Question: I am new to php programming. I need to create a webpage which get user name and password from user and after verifying it gives access to a particular text file. I have seen the basic on the documentation page and after running it works good for me (however I need to define user name and password):
'''
<?php
if (!isset($_SERVER['PHP_AUTH_USER'])) {
header('WWW-Authenticate: Basic realm="My Realm"');
header('HTTP/1.0 401 Unauthorized');
echo 'Text to send if user hits Cancel button';
exit;
} else {
echo "<p>Hello {$_SERVER['PHP_AUTH_USER']}.</p>";
echo "<p>You entered {$_SERVER['PHP_AUTH_PW']} as your password.</p>";
}
?>
'''
My question here is, I need a bash/shell script which is sending username and password information to this page and then it can a texfile. The text file is in htdocs directory and called "welcome.txt". The bash script command to download the file can be anything like this:
'''
#!/bin/bash
clear
wget --user=admin --password=admin http://behzadgarekani.net16.net/connect.php -O -q my-old-bookmarks.txt
'''
OR
using 'curl'
I'd appreciate if you could help me. There is no force that I must do it in this way. If you have any other suggestion to share this text file will be appreciated.
Edit:
'''
<?php
destroy_foo();
function destroy_foo()
{
unset($GLOBALS[_SERVER]);
if (isset($_SERVER['PHP_AUTH_USER'])) {
unset($_SERVER['PHP_AUTH_USER']);
}
if (isset($_SERVER['PHP_AUTH_PW'])) {
unset($_SERVER['PHP_AUTH_PW']);
}
}
//unset ($_SERVER['PHP_AUTH_USER'] );
if (!isset($_SERVER['PHP_AUTH_USER'])) {
header('WWW-Authenticate: Basic realm="My Realm"');
header('HTTP/1.0 401 Unauthorized');
echo 'Text to send if user hits Cancel button';
exit;
} else {
echo "<p>Hello {$_SERVER['PHP_AUTH_USER']}.</p>";
echo "<p>You entered {$_SERVER['PHP_AUTH_PW']} as your password.</p>";
//header('Location: welcome.txt');
$file = 'welcome.txt';
if($_SERVER['PHP_AUTH_PW'] == "admin" && $_SERVER['PHP_AUTH_USER'] =="admin"){
if (file_exists($file)) {
header('Content-Description: File Transfer');
header('Content-Type: application/octet-stream');
header('Content-Disposition: attachment; filename='.basename($file));
header('Expires: 0');
header('Cache-Control: must-revalidate');
header('Pragma: public');
header('Content-Length: ' . filesize($file));
readfile($file);
destroy_foo();
exit;
}
}
}
?>
'''

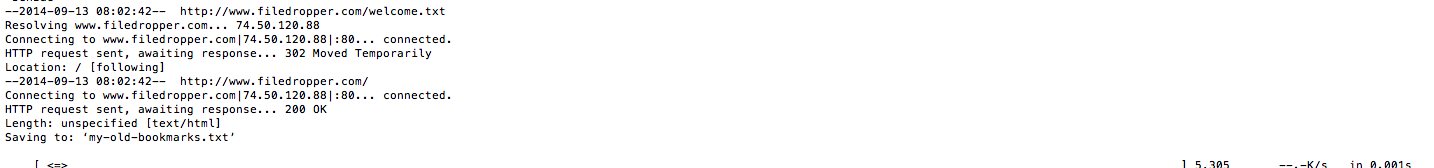
Answer: As per your comments , i think after login you want to force download a file
'''
<?php
$file = 'monkey.gif';
if (file_exists($file)) {
header('Content-Description: File Transfer');
header('Content-Type: application/octet-stream');
header('Content-Disposition: attachment; filename='.basename($file));
header('Expires: 0');
header('Cache-Control: must-revalidate');
header('Pragma: public');
header('Content-Length: ' . filesize($file));
readfile($file);
exit;
}
?>
'''
for text file
'''
header('Content-type: text/plain');
'''
<URL>
<URL>